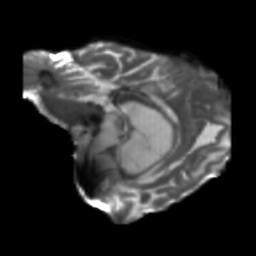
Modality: T2w
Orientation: sagittal
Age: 71
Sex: female
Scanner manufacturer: siemens
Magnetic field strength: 3 T
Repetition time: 5.25 s
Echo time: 0.08 s